Question: I have a '<nav>' element where its title is wrapped in a '<header>'. However, this '<header>' is the element in the '<nav>'.
I looked at the W3C's definition of '<header>', and it has this to say:
> The 'header' element represents introductory content for its nearest ancestor sectioning content or sectioning root element. A 'header' typically contains a group of introductory or navigational aids.When the nearest ancestor sectioning content or sectioning root element is the body element, then it applies to the whole page.
This doesn't explicitly say where in its nearest ancestor it should be placed, but implies it should be the first (or topmost) element.
---
Here's a screenshot of my current mockup:

Note that this is not the final design and the element is 'position: fixed' to the top of the viewport
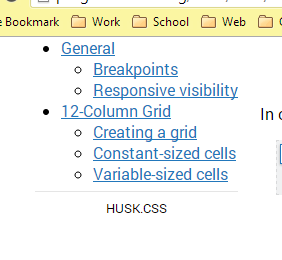
Answer: If you take a look at the standard it doesn't say you cant do this. It only says the header element cant be a decendant of an address or footer element. So go for it.
header - <URL>
nav - <URL>
Generally speaking it would make sense for the nav element to be a child of the header element, or for the two to be separate.